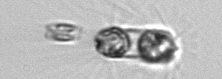
Label: Corethron_hystrix